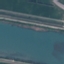
Land use / land cover: River